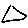
Label: triangle